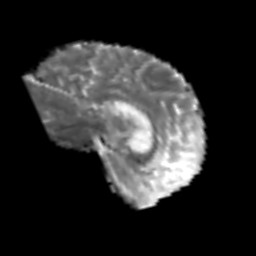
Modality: MD
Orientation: sagittal
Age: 58
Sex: male
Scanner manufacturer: siemens
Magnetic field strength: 3 T
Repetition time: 6.1 s
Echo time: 0.101 s